Field crop: maize
Growth stage: 2
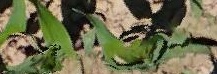
Species: maize